Question: I have list of array which I have to show when user type on input. I have used the jQuery autocomplete plugin which serves the purpose but I have to show search text as a new option in autocomplete list. For example

I have looked search and open method but i could not quite grasp it. Basically I want to add search text in source and then bind the drop down list again. Here is <URL>
'''
$( "#tags" ).autocomplete({
source: aTags,
search:function(){
},
open:function(){
}
});
'''
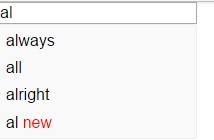
Answer: I'm not sure if that's what you're looking for, but within the 'search' event method you could update the array with a new value, and <URL>.
'''
var aTags = ["ask", "always", "all", "alright", "one", "foo", "blackberry", "tweet", "force9", "westerners", "sport"],
// store array length:
len = aTags.length,
// cache the element:
tagsElem = $("#tags");
tagsElem.autocomplete({
source : aTags,
search : function( event, ui ) {
// update array (replace/append value at the end of the array) :
aTags[len] = tagsElem.val();
// reset autocomplete source:
tagsElem.autocomplete( "option", "source", aTags);
},
// EDIT:
open: function( event, ui ) {
// append "new" text to the last option:
$('.ui-autocomplete li:last a').append(' <span style="color:red;">new</span>');
}
});
'''
<URL>